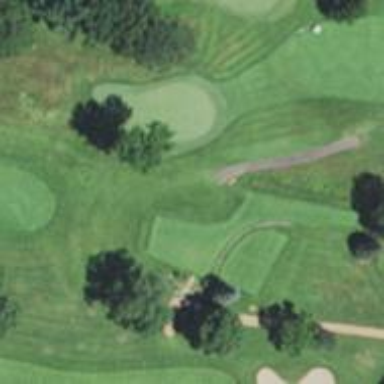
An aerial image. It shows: Path for both roads and golfers.